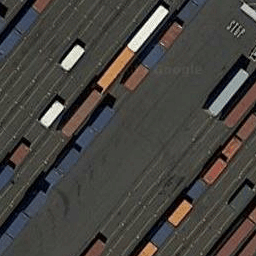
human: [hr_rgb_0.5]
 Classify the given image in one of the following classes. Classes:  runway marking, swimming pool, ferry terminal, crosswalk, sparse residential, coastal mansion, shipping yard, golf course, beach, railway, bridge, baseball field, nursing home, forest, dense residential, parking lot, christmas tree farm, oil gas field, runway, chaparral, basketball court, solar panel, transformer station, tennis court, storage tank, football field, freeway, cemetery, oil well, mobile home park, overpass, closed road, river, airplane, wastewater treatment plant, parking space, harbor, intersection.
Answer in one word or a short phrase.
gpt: shipping yard